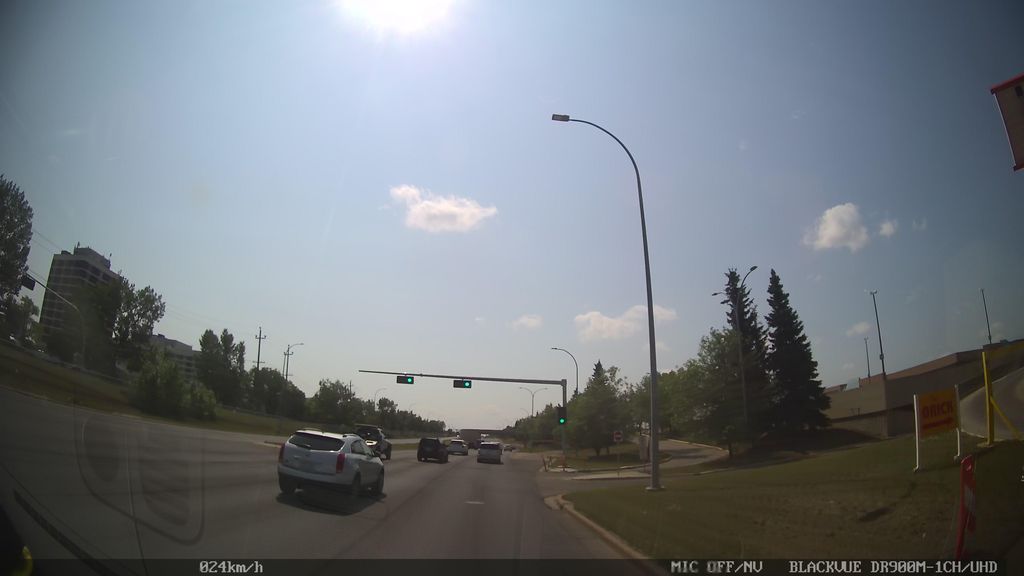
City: edmonton